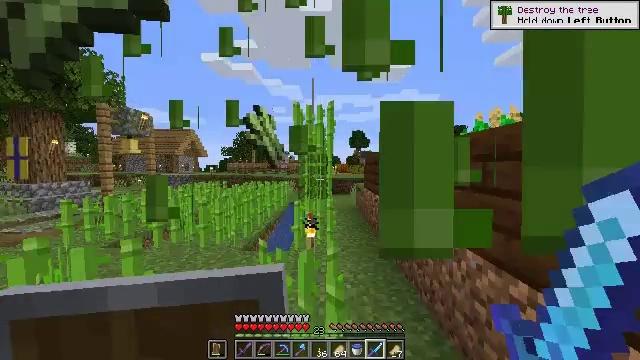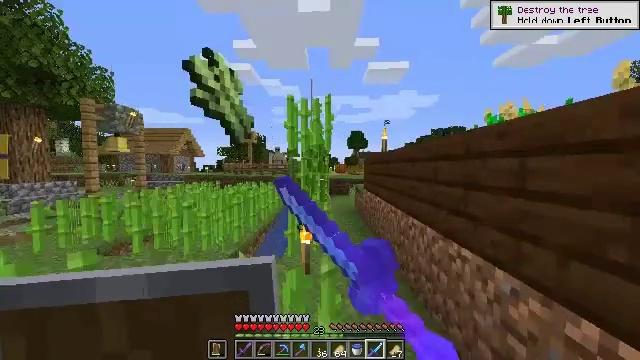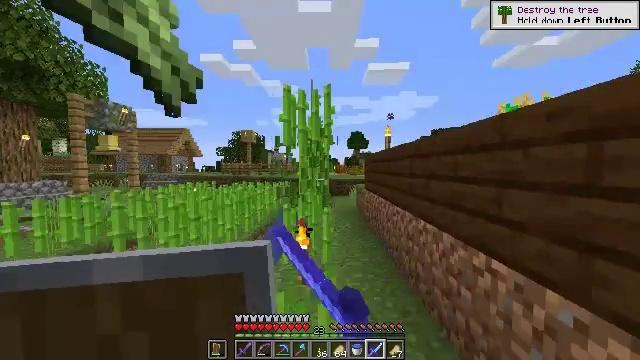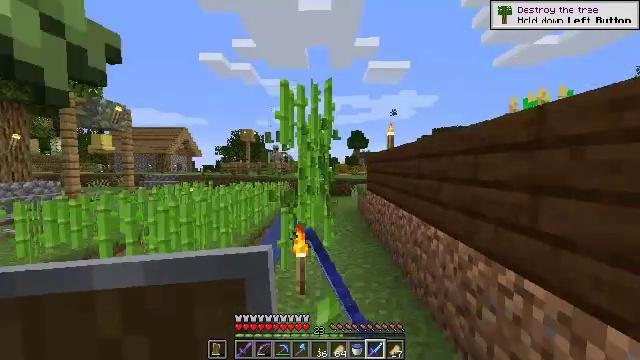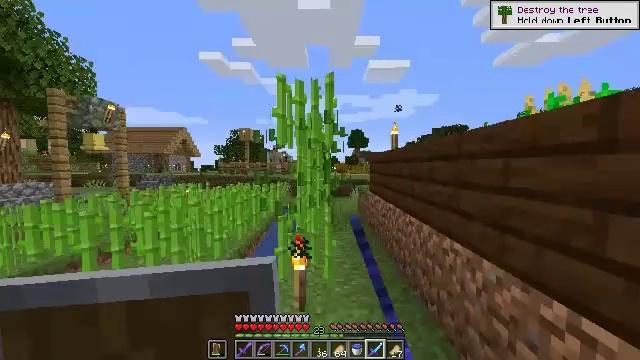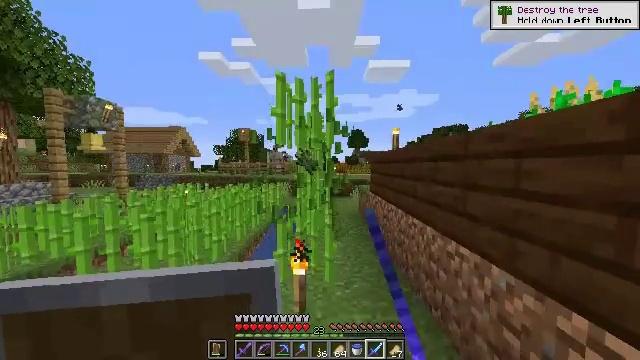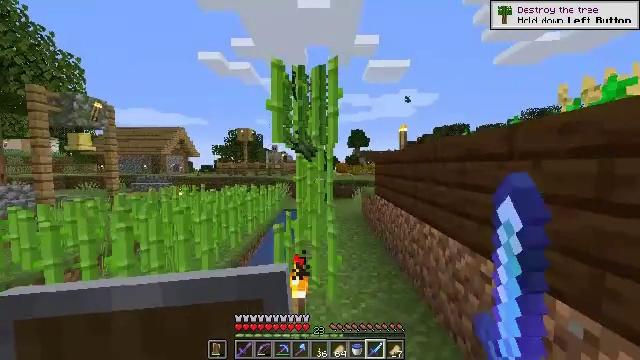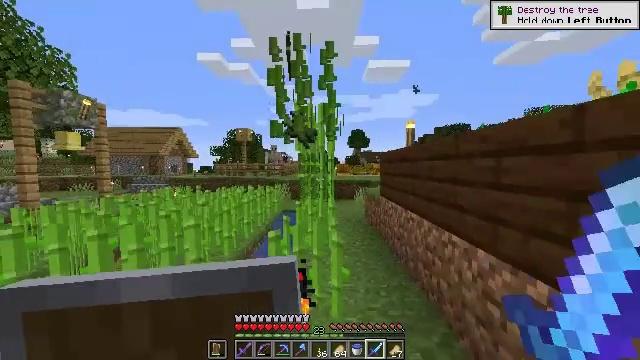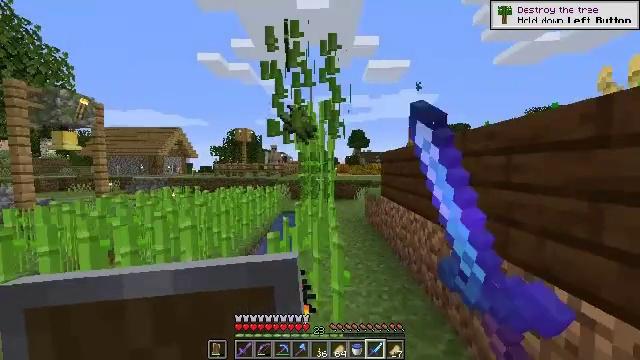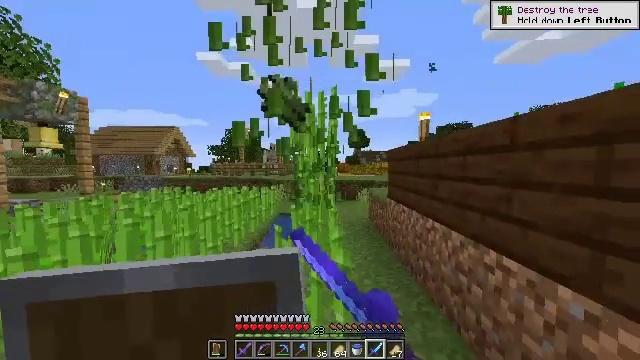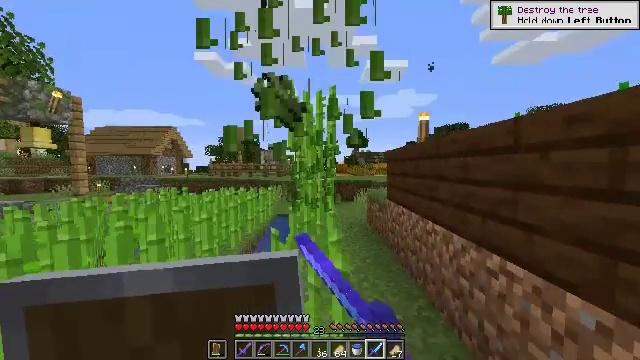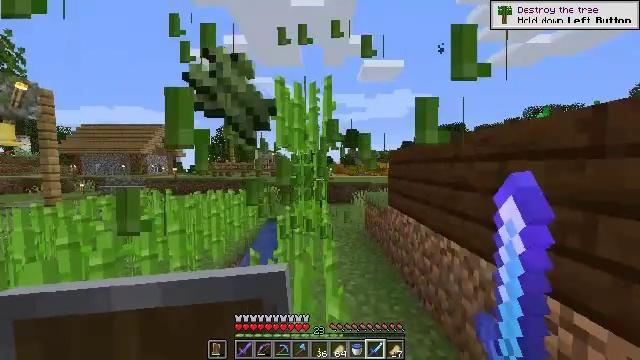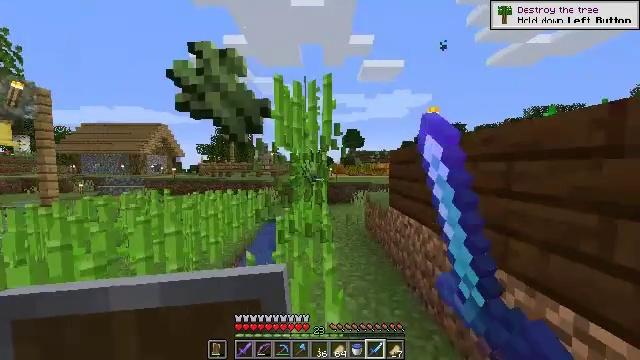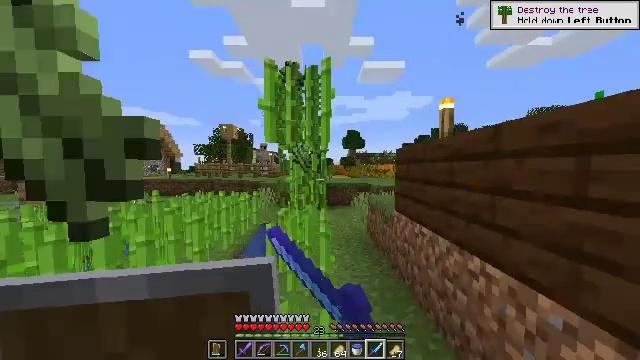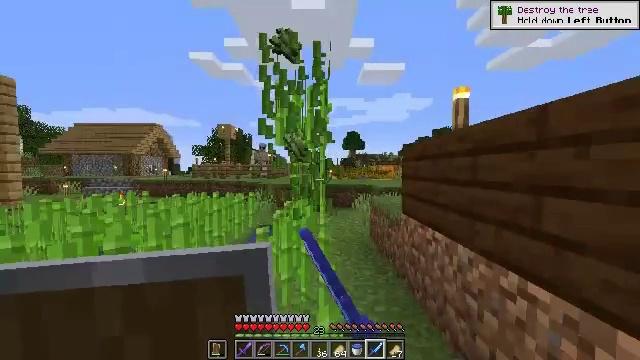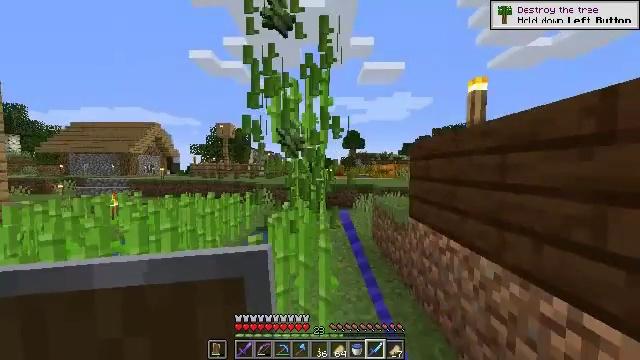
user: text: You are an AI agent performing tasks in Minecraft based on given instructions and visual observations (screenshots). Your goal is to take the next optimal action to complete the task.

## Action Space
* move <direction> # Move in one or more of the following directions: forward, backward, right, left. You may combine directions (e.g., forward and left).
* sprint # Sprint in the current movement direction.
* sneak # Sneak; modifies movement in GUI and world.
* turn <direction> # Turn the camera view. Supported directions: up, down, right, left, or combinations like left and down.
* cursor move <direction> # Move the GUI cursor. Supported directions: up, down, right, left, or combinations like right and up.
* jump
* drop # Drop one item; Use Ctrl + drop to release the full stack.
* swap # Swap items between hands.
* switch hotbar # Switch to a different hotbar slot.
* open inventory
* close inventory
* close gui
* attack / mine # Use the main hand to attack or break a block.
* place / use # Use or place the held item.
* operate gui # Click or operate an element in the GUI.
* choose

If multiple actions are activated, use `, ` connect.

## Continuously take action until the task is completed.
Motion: motion action
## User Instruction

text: Mine the sugar cane near rivers.
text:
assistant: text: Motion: move forward, attack / mine
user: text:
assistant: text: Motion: move forward, attack / mine
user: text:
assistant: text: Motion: move forward, attack / mine
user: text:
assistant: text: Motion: move forward, attack / mine
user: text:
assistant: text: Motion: move forward, attack / mine
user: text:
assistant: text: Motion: move forward, attack / mine
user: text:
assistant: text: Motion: move forward, attack / mine
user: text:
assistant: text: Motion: move forward, attack / mine
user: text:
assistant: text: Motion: move forward, attack / mine
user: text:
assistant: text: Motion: move forward, attack / mine
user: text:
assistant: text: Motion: move forward, turn right, attack / mine
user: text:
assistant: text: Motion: move forward, attack / mine
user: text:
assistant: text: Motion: move forward, attack / mine
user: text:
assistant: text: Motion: move forward, attack / mine
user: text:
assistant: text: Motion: move forward, attack / mine
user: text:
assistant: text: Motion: move forward, attack / mine
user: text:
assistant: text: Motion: move forward, attack / mine
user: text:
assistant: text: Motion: move forward, attack / mine
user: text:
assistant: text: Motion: move forward, attack / mine
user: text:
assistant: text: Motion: move forward, attack / mine
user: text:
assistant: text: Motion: move forward, attack / mine
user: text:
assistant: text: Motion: move forward, attack / mine
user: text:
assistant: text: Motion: attack / mine